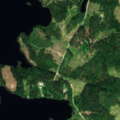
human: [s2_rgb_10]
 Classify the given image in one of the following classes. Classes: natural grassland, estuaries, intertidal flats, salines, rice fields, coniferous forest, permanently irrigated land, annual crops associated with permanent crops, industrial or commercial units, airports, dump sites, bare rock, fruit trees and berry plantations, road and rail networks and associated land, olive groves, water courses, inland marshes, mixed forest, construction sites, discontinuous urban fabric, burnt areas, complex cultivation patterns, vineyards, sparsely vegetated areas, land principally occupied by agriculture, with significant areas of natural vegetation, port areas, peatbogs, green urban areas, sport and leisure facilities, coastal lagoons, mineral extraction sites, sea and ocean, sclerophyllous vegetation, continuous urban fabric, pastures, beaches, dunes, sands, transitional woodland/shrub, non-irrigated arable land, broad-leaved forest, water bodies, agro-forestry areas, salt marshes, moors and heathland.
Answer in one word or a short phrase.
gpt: coniferous forest, mixed forest, transitional woodland/shrub, water bodies